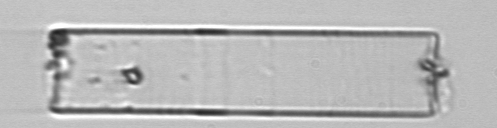
Label: Guinardia_flaccida